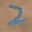
Label: 2